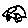
Label: car